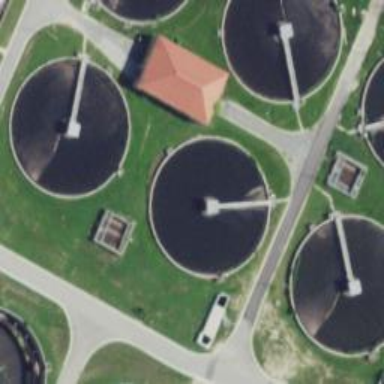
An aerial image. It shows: Body of wastewater.